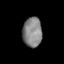
Tissue: prostate
Cell type: Endothelial cells
Senescence score: 0.7011
Nuclear area (px): 564
Mean DAPI intensity: 131.408